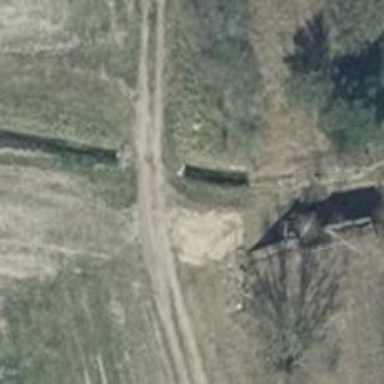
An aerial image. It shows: Culvert tunnel.